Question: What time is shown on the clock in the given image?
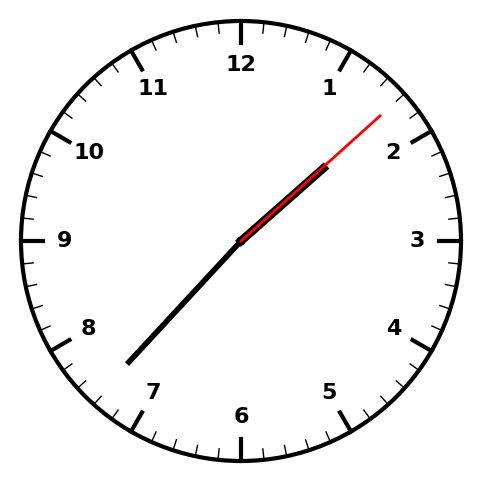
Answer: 01:37:08